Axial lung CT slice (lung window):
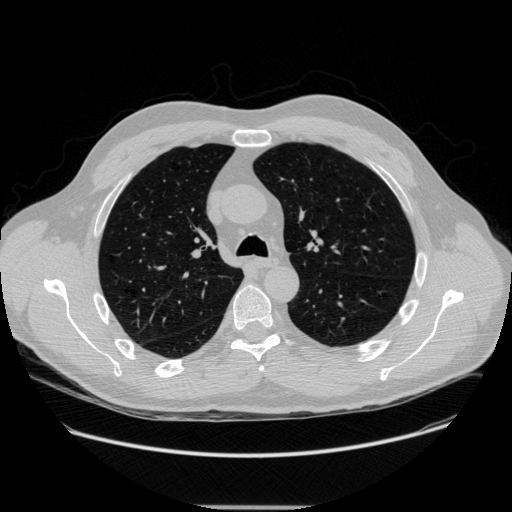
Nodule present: no